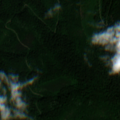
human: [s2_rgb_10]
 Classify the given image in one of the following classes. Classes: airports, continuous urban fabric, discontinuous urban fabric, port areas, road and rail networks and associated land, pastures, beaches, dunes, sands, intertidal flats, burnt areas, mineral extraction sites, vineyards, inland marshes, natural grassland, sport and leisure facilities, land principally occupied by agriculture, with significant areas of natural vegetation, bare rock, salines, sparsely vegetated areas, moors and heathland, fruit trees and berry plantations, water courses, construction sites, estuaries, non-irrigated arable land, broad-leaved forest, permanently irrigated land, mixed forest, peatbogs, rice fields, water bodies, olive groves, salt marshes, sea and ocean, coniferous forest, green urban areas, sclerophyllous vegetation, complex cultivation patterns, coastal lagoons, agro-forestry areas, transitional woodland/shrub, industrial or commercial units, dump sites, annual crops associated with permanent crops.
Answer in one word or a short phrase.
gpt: broad-leaved forest